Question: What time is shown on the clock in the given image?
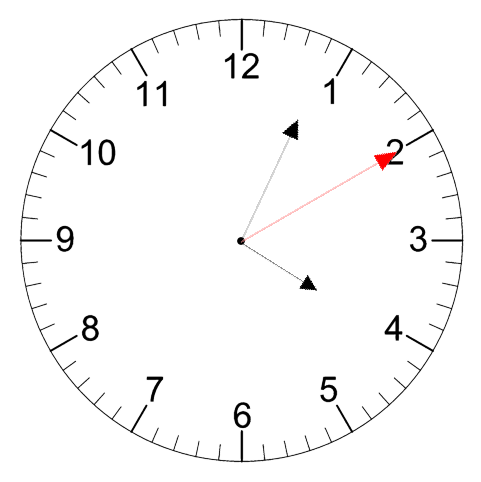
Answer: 04:04:10